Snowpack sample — Buffalo Mountain, Silverthorne, Colorado, USA (2/22/26, 2:02 PM MST)
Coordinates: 39.622, -106.113
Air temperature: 33 °F
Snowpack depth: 63 cm
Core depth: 20 cm
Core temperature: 23 °F
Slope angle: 11°, slope face: 116°
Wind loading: low
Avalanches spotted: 0
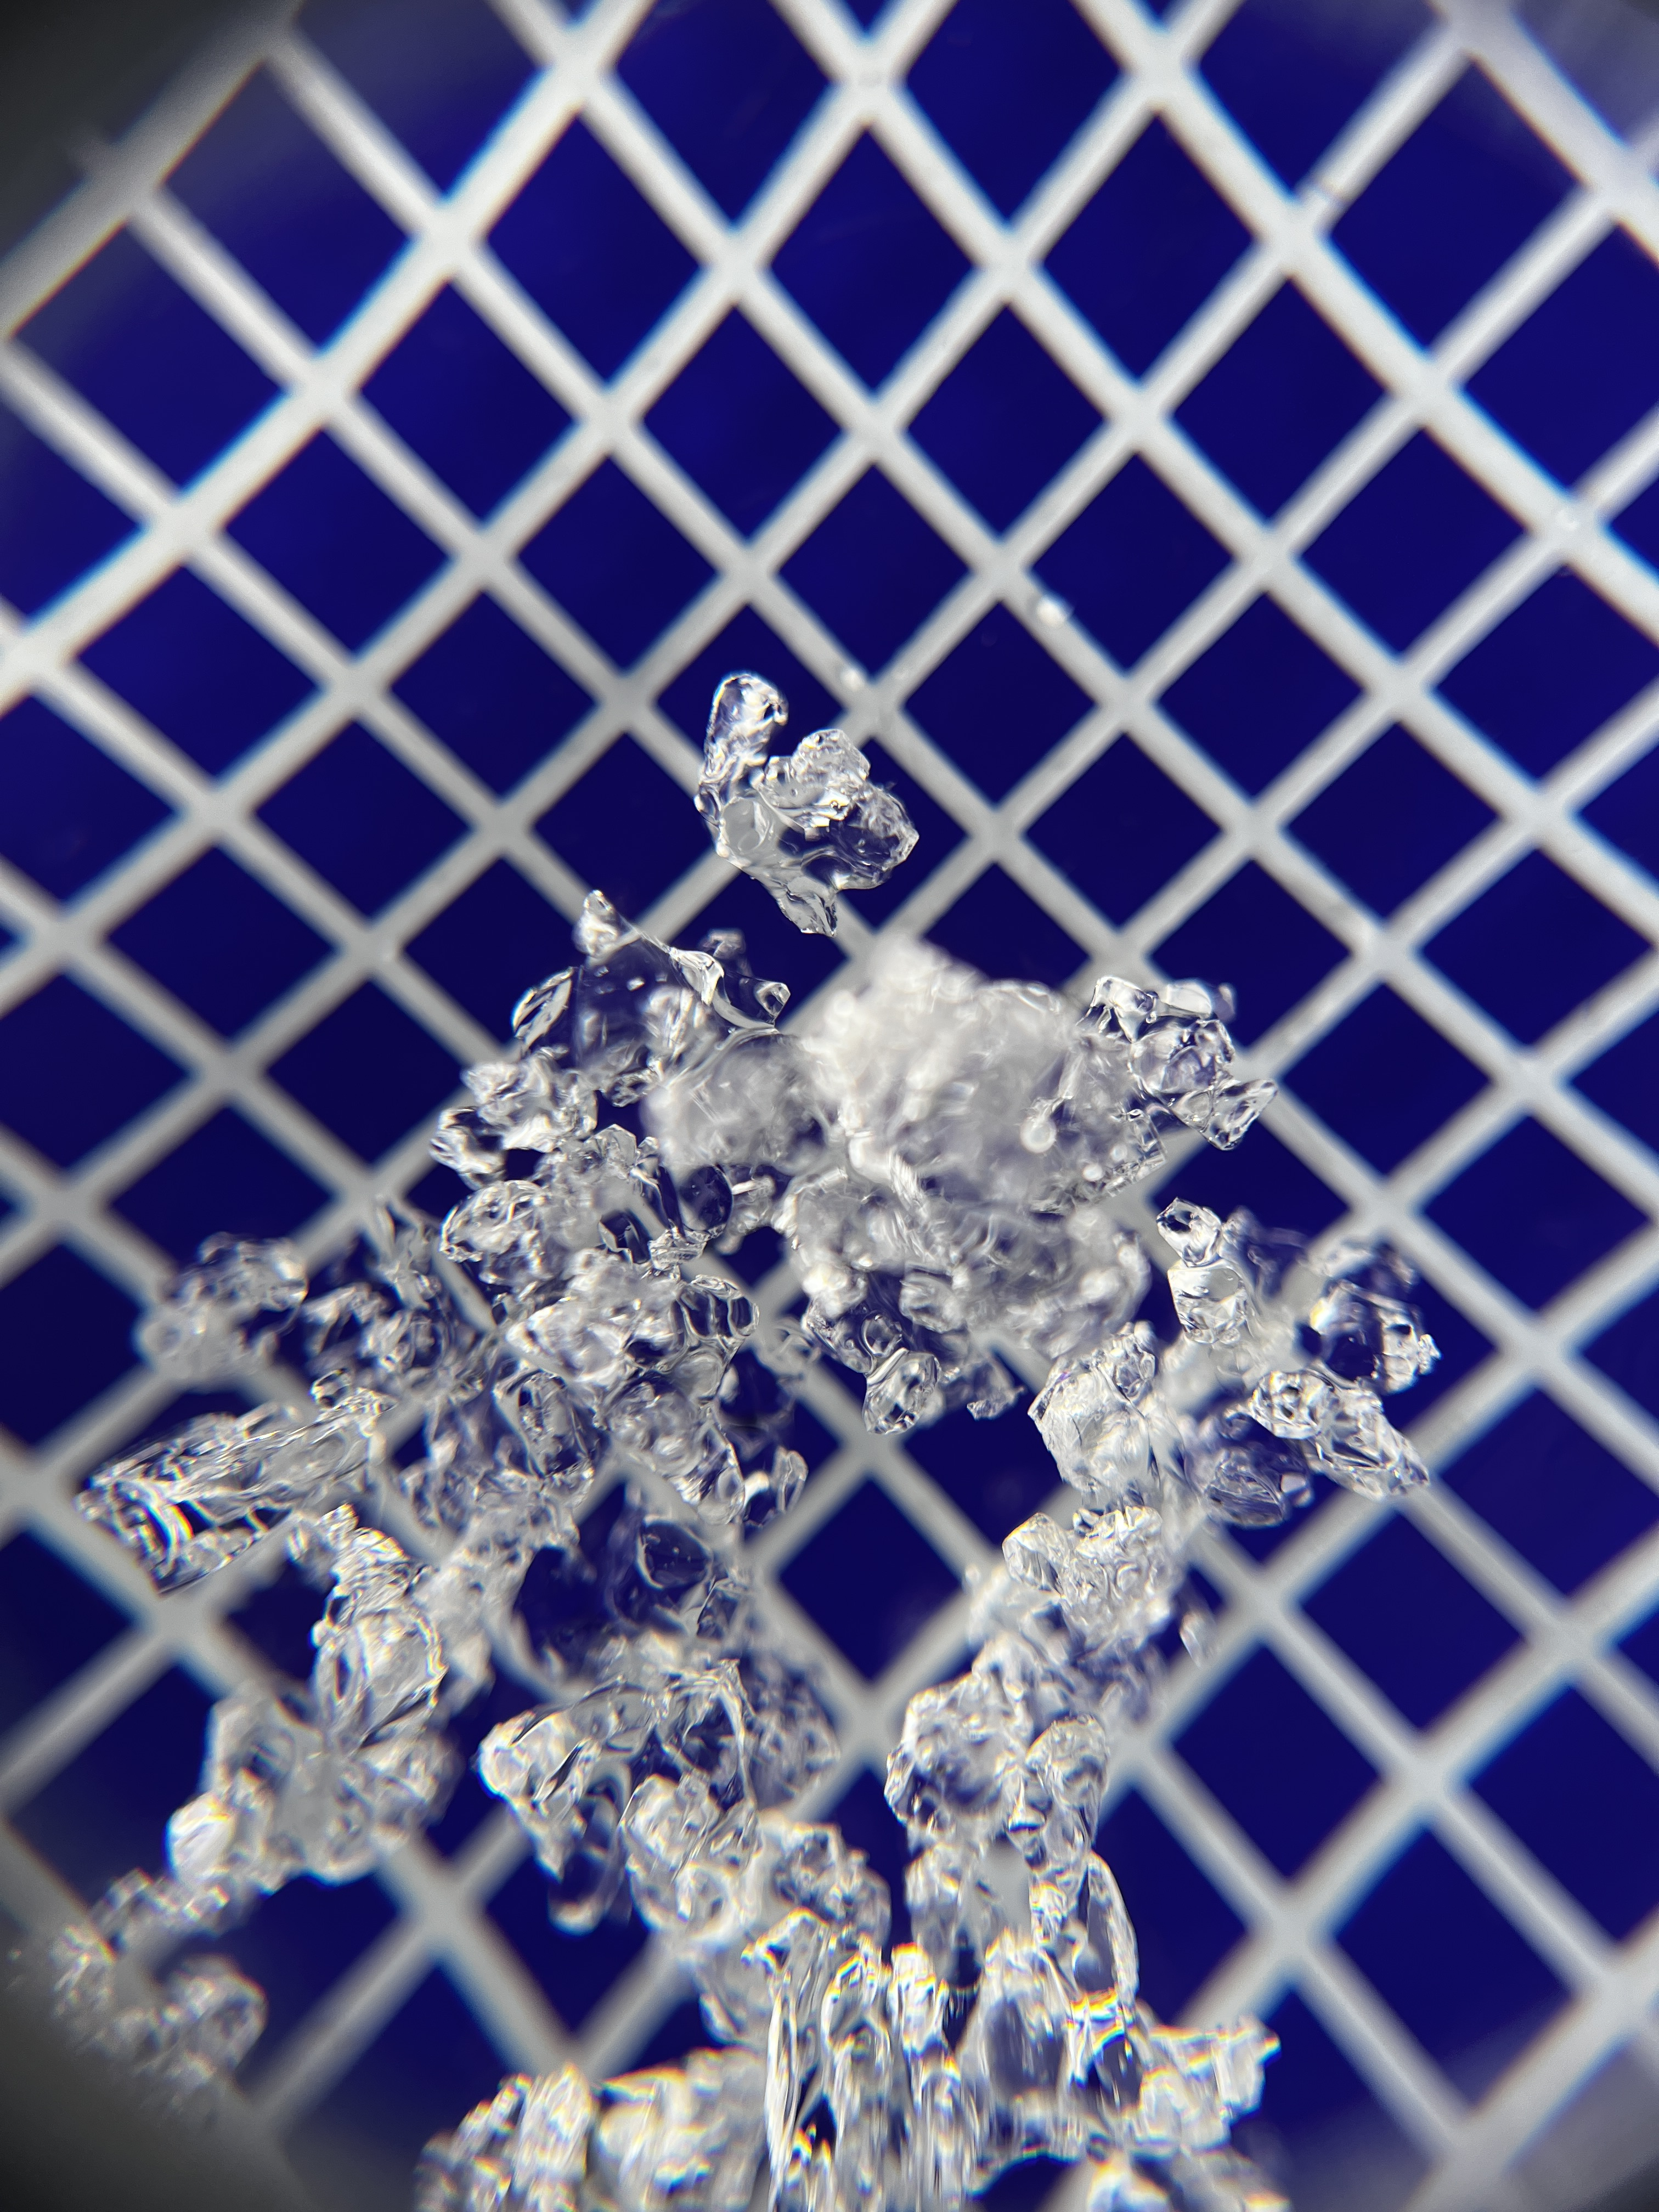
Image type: magnified_profile
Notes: In a firebreak similar to site 1, minimal wind loading with no spotted avalanches (not many faces in view though)